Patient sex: F
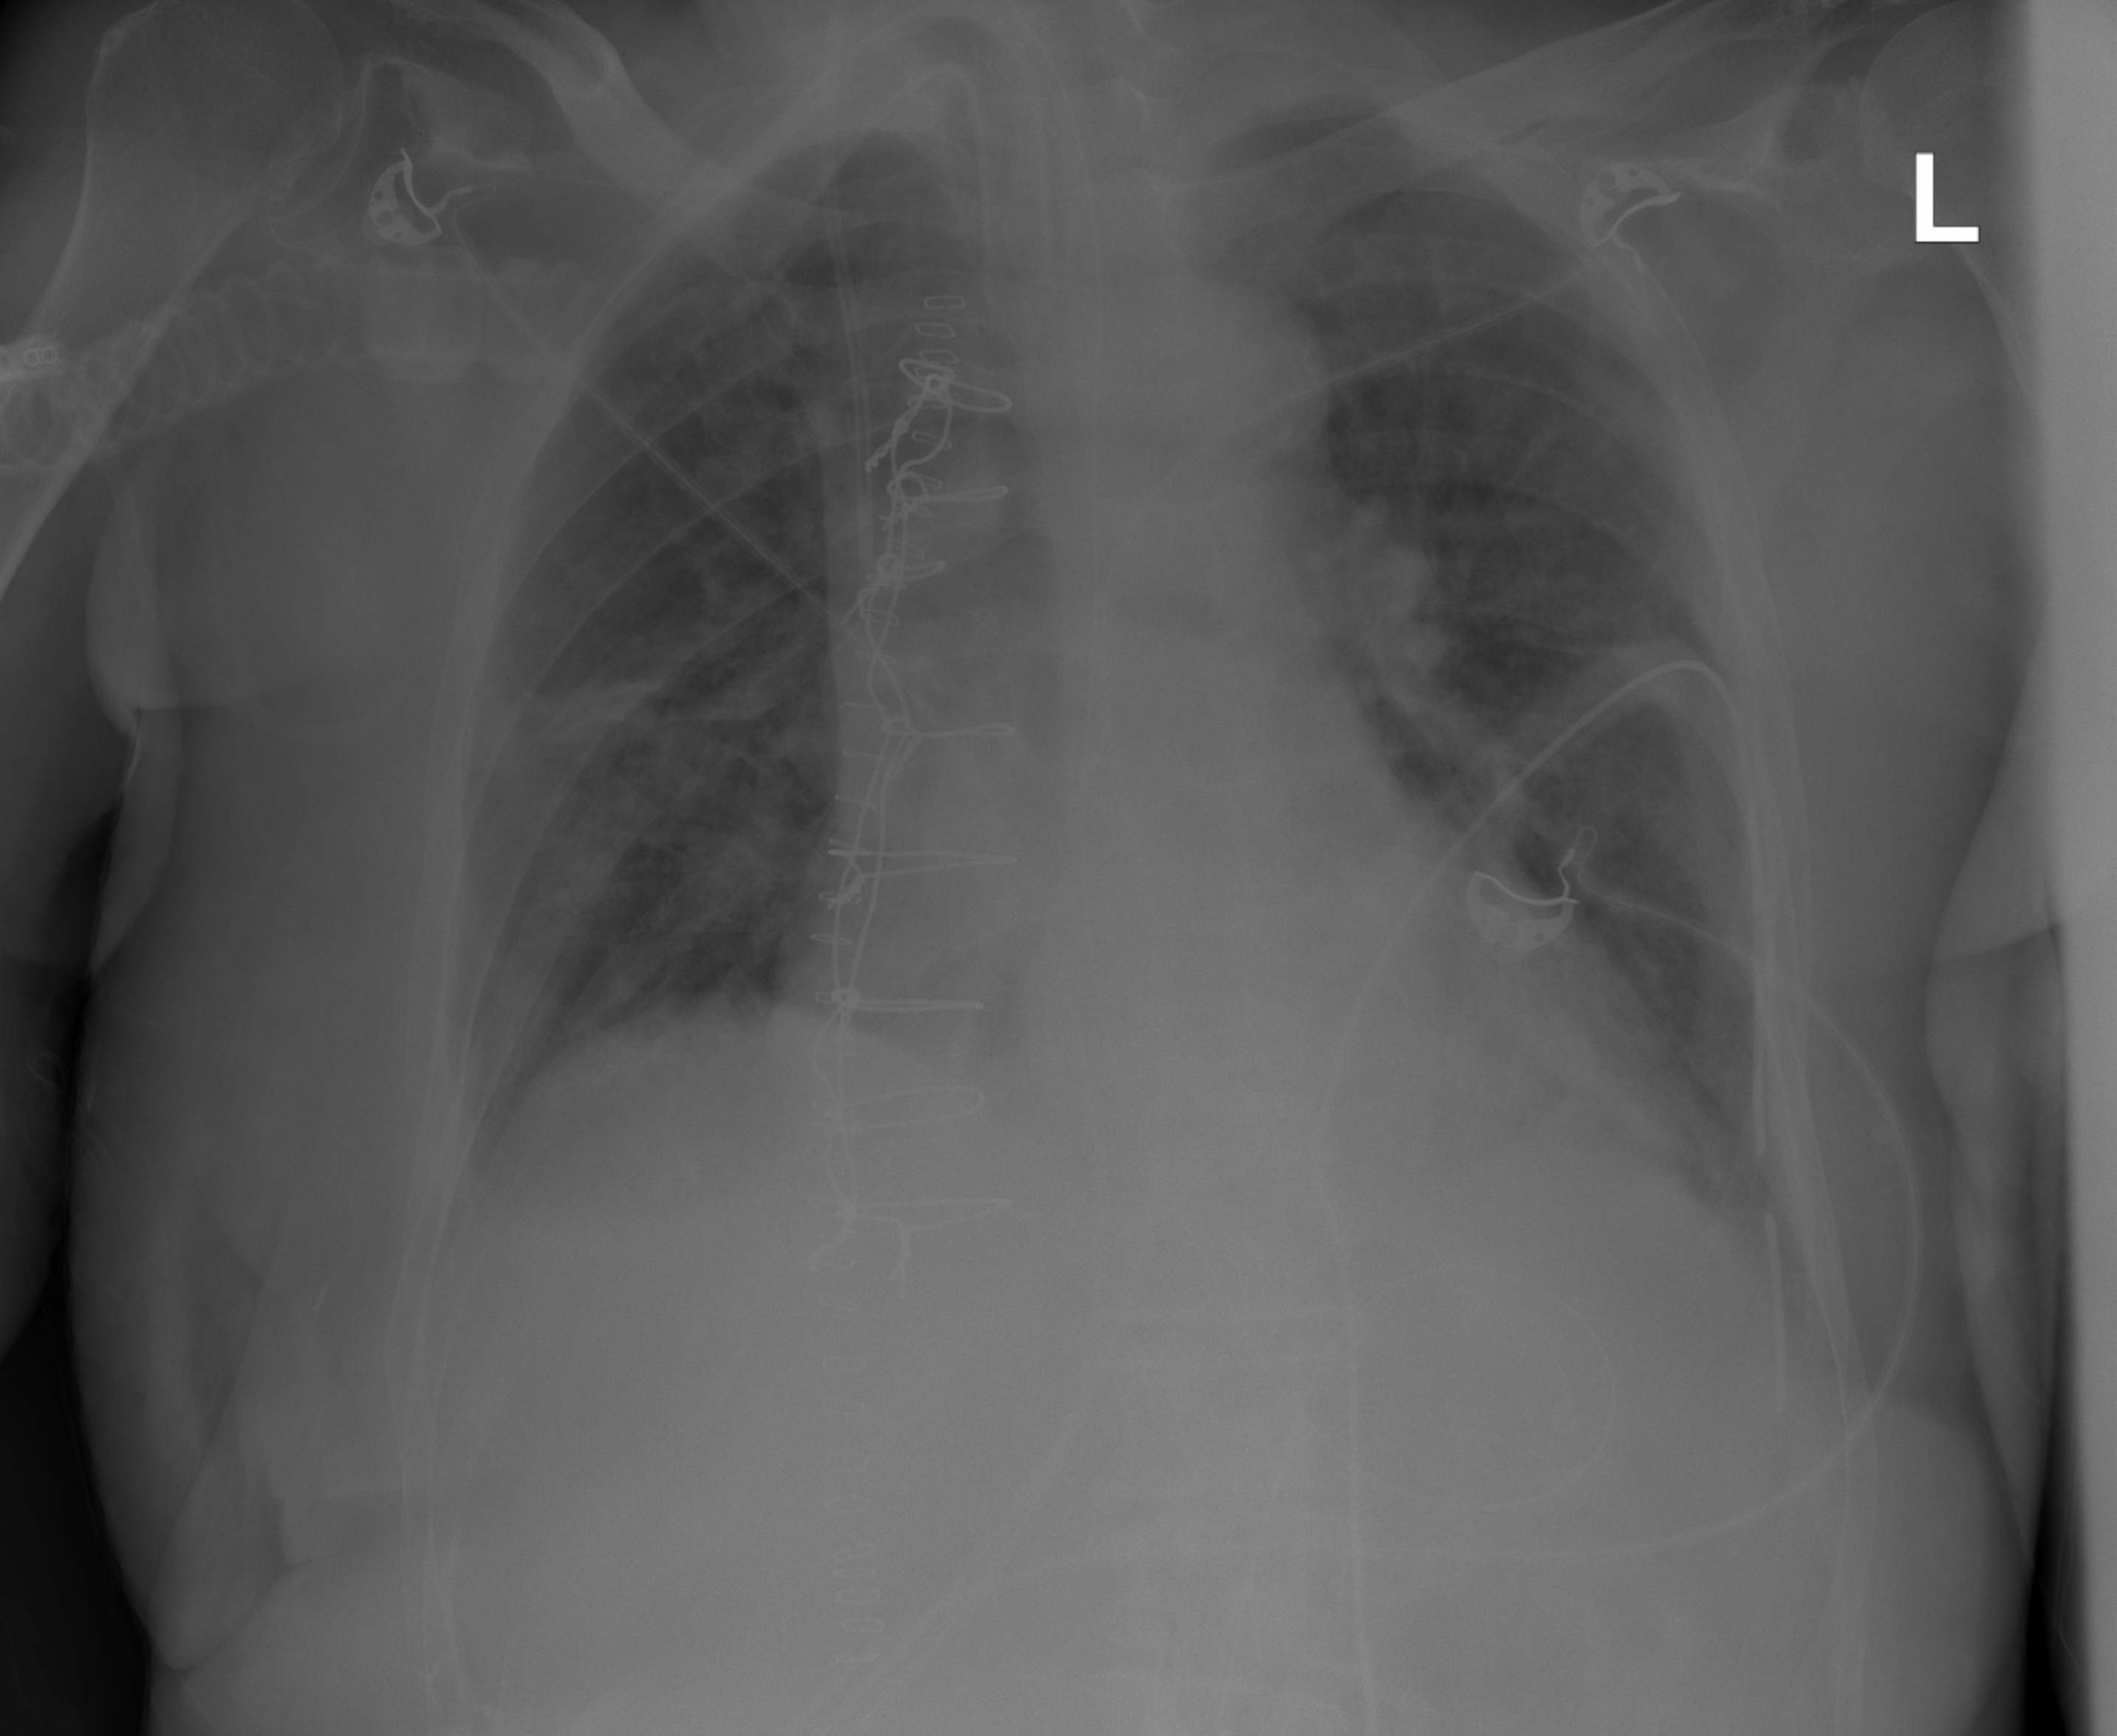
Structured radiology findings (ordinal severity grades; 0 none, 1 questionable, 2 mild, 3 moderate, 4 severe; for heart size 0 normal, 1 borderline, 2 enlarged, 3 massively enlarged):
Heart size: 2
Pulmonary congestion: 2
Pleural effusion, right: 2
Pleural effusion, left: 2
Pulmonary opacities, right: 1
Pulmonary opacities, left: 0
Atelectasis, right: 2
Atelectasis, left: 2